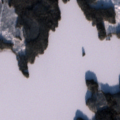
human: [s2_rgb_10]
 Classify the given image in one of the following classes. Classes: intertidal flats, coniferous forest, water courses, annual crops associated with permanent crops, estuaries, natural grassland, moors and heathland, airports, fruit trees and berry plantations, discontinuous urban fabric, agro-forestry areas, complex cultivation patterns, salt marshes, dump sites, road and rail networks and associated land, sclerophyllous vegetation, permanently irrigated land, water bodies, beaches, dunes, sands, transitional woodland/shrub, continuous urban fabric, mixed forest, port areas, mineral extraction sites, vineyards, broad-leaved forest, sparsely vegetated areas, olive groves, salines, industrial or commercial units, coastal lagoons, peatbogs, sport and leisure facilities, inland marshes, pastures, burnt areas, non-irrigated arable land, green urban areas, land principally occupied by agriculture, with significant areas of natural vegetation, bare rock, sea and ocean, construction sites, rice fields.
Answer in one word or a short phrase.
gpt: coniferous forest, water bodies